Current action and preconditions to check: trajectory_clear

Your task: For each precondition in the list above, predict whether it will hold at this action.

Consider the current scene as observed from the mobile robot's camera, and analyze the predicted future states of all dynamic agents (e.g., people, animals, vehicles, or any moving entities) within the NEXT SECOND.

IMPORTANT: Only answer "very likely" if you are absolutely certain—based on strong, clear evidence—that a dynamic agent will violate the precondition in the predicted future state. Do NOT answer "very likely" for unlikely, ambiguous, or low-probability risks.

Ask yourself for each precondition: Is there a high probability, with clear and convincing evidence, that the predicted future states of any dynamic agent will interfere with the predicted future state of the currently executing action within the NEXT SECOND, causing that precondition to fail?

Assess the risk level based on these predictions. Use "likely" or "very likely" if motions create a clear risk of interference.

Use "neutral" or "improbable" if agents are nearby but their predicted paths are clearly diverging or non-conflicting.

Failure Risk Categories: "very improbable", "improbable", "neutral", "likely", "very likely"

Answer Format: Output ONLY the probability_of_failure value from these categories: "very improbable", "improbable", "neutral", "likely", "very likely"

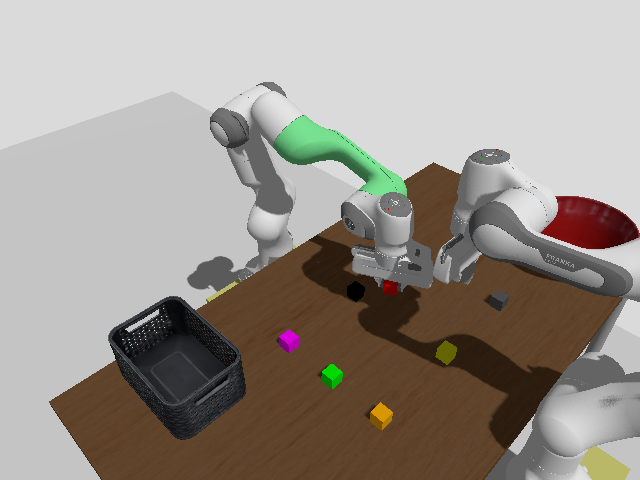

Answer: neutral